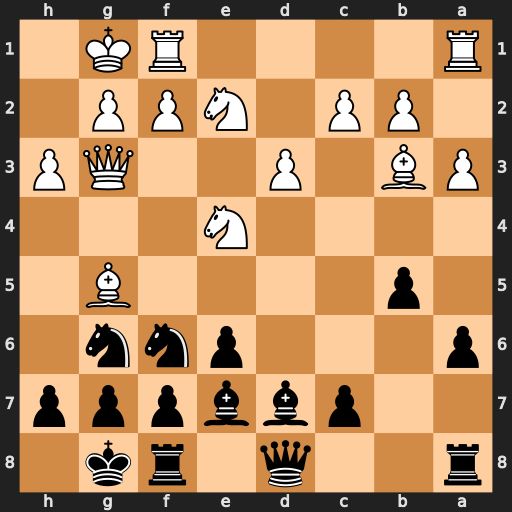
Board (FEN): r2q1rk1/2pbbppp/p3pnn1/1p4B1/4N3/PB1P2QP/1PP1NPP1/R4RK1
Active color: b
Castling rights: -
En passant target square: -
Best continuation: Nxe4 dxe4 Bxg5